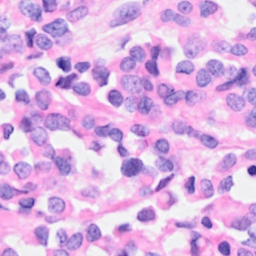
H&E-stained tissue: Breast